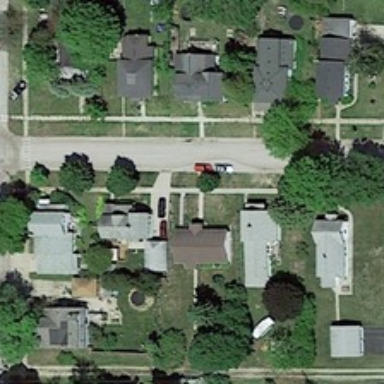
Many green trees and some buildings are in a medium residential area .